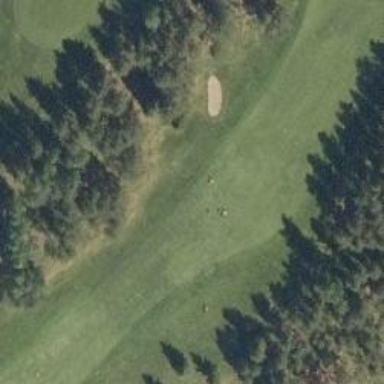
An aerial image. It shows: View of golf hole.